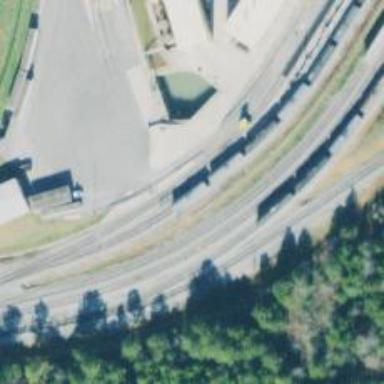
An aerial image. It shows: Railway spur service.